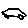
Label: car